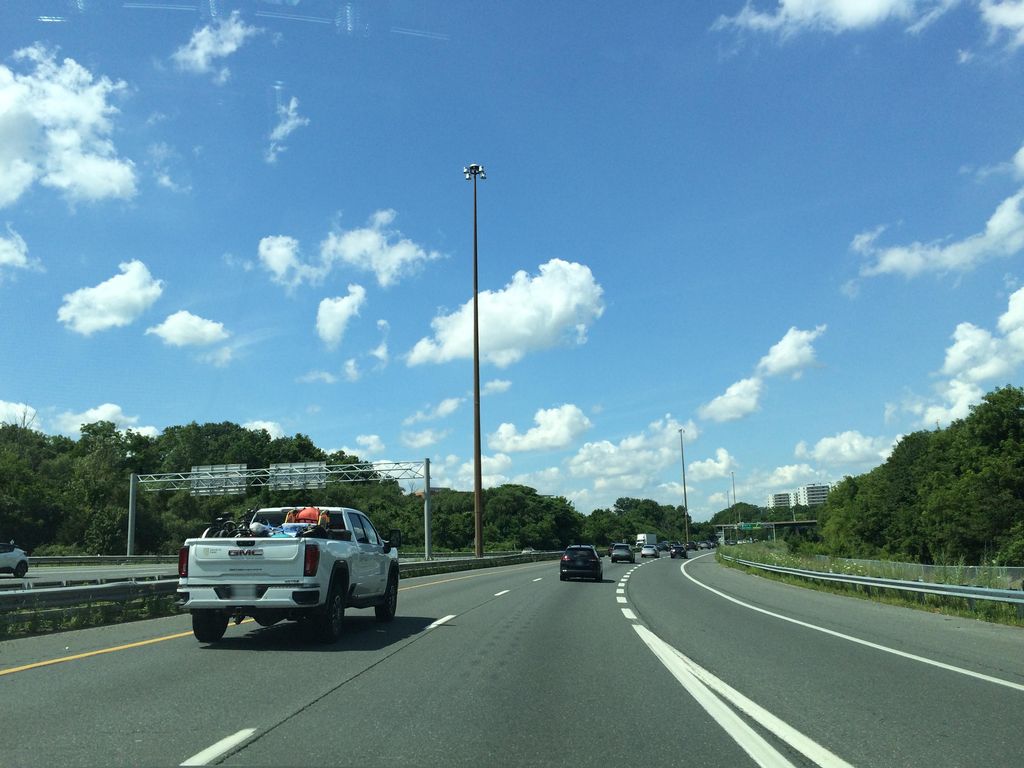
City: hamilton